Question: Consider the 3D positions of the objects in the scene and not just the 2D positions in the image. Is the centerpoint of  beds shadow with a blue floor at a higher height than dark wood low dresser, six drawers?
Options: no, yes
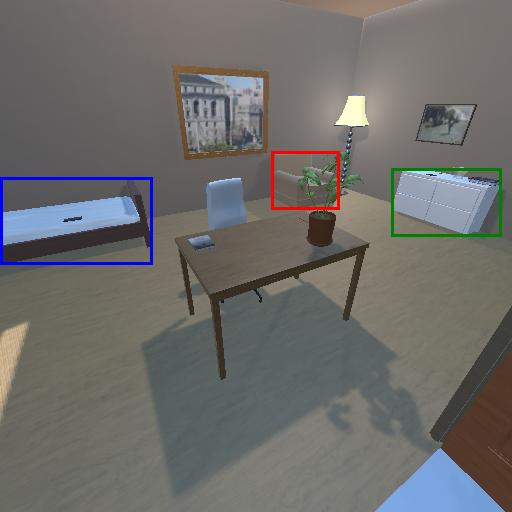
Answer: no